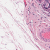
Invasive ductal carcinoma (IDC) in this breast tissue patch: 0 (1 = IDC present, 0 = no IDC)